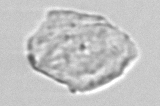
Label: detritus_transparent